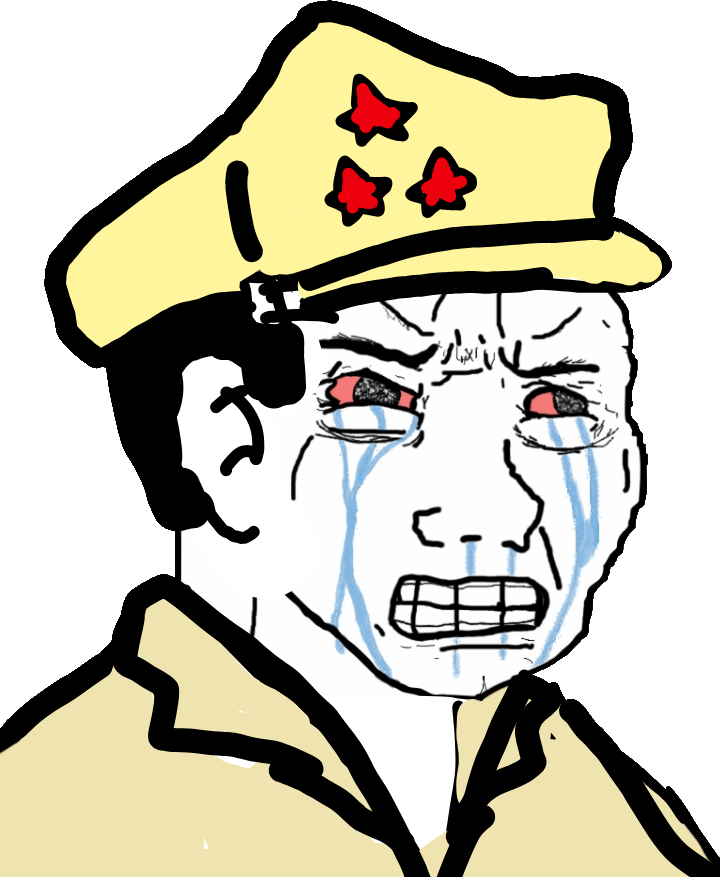
Label: 5_Crying_Wojak